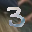
Label: 3